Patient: sex M, age 78
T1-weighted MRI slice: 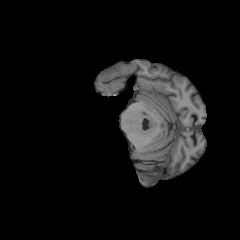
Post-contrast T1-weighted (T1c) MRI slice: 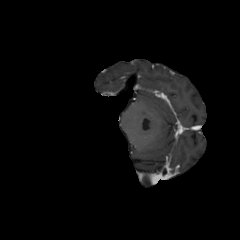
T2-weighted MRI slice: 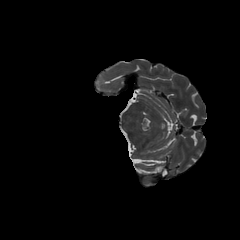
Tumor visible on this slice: no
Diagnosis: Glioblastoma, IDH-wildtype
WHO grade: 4